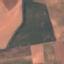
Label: AnnualCrop